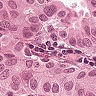
Metastatic tissue present: yes